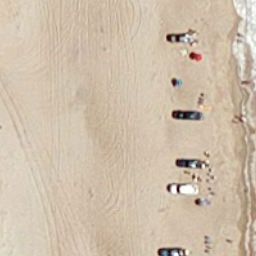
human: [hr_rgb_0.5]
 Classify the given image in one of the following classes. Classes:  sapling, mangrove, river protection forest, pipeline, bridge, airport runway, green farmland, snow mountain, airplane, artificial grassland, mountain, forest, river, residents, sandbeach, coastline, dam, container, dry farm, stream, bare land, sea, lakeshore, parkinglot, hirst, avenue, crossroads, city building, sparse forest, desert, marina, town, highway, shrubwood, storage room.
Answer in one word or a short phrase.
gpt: sandbeach